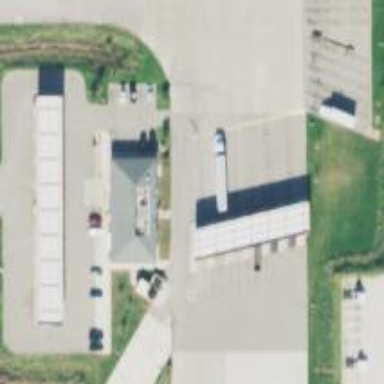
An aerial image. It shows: Convenience shop.